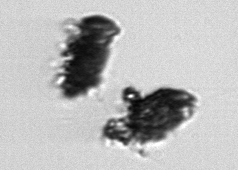
Label: Thalassiosira_TAG_external_detritus